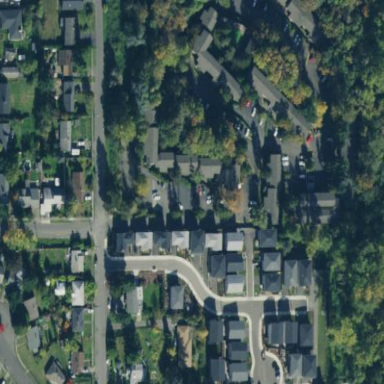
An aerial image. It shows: Living street.